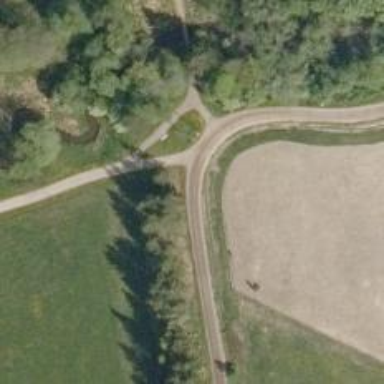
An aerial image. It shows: Footway designed for nordic skiing. The trail is groomed for both classic and skating styles.